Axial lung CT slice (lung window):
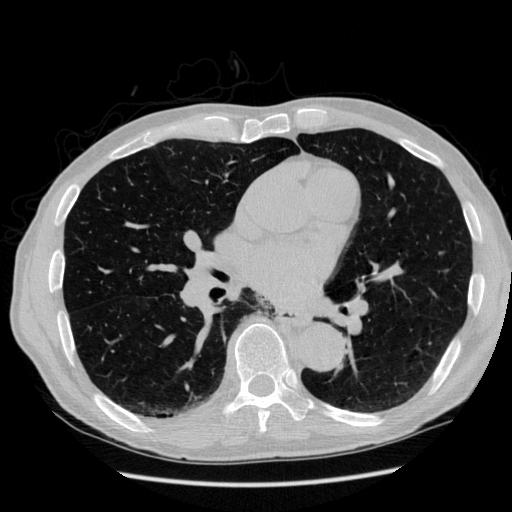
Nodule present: no